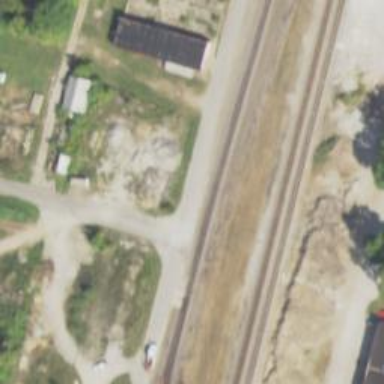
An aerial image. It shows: Abandoned railway.